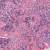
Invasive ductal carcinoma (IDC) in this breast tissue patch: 1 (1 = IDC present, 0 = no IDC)